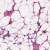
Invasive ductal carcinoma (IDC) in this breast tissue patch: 0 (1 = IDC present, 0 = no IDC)